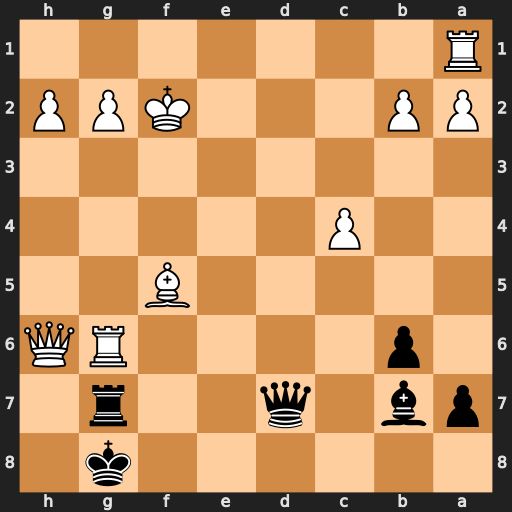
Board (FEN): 6k1/pb1q2r1/1p4RQ/5B2/2P5/8/PP3KPP/R7
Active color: b
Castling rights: -
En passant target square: -
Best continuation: Qxf5+ Kg1 Rxg6